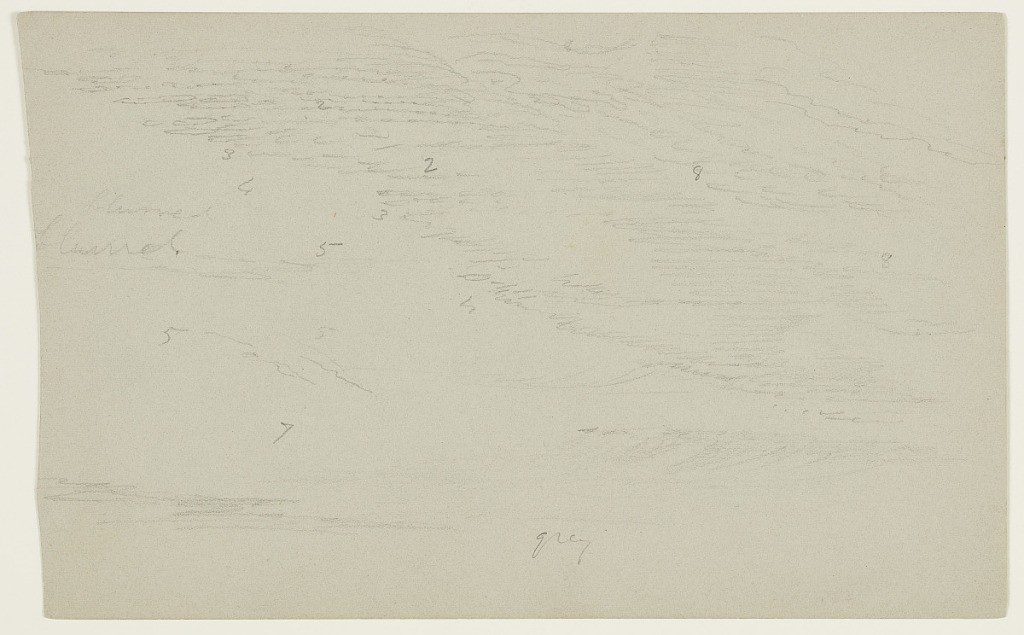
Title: Morning Clouds over Hudson, New York, Part Two
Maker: Frederic Edwin Church, American, 1826–1900
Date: March 1865
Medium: Graphite on gray-green wove paper
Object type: Drawing
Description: Atmosphere sketch showing the second part of a panoramic view of morning clouds in the sky above the Hudson River Valley near the artist's property in Hudson, New York. Dominating the upper right portion of the composition, a large cloud bank made up of wispy bands of vapor stretch horizontally across the sky. Puffy clouds are vaguely visible in the upper right corner, while portions of flowing clouds are visible in the lower half. Generally, a tumultuous atmosphere.